Interaction volume radius: 5 \u00c5
Interaction volume height: 20 \u00c5
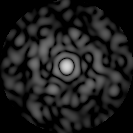
Disorder parameter: 0.815